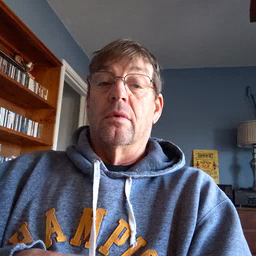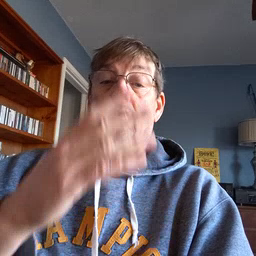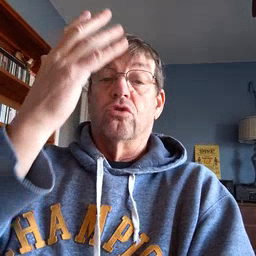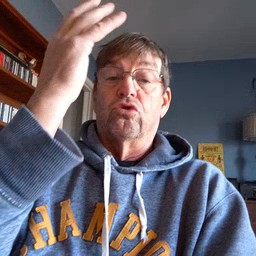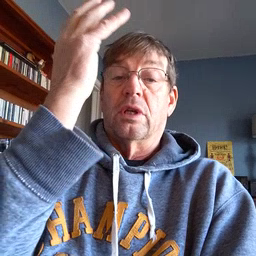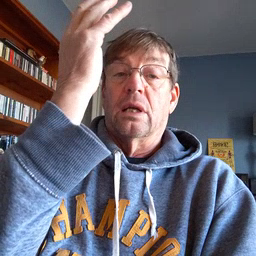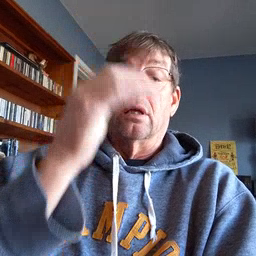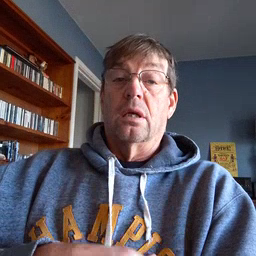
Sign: tree